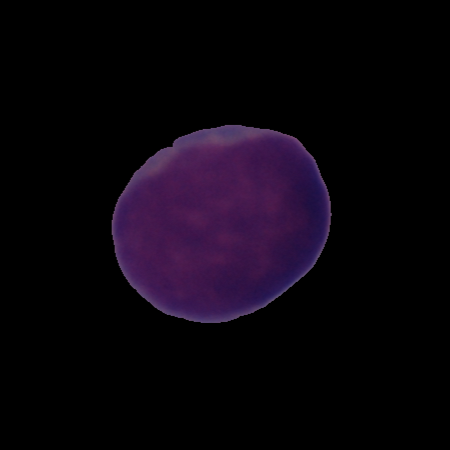
Label: cancer